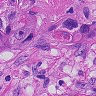
Metastatic tissue present: yes